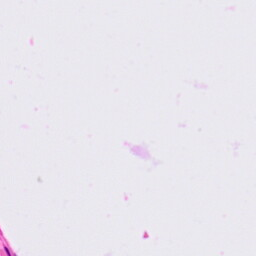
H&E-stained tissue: Lung